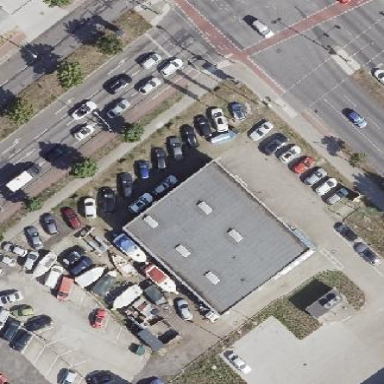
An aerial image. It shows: Industrial building housing car shop.